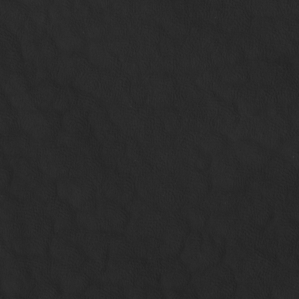
Label: non_frost